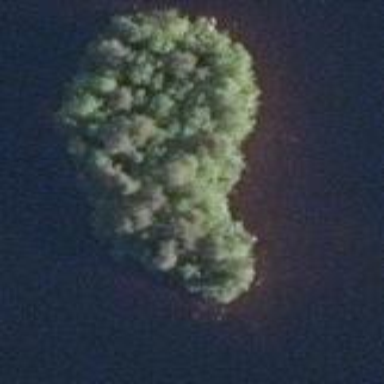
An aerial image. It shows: Islet surrounded by woodland.